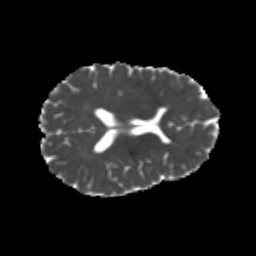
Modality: MD
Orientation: axial
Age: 21
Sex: female
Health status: healthy
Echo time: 0.074 s